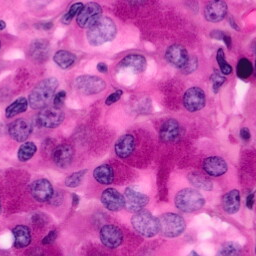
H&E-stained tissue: Pancreatic